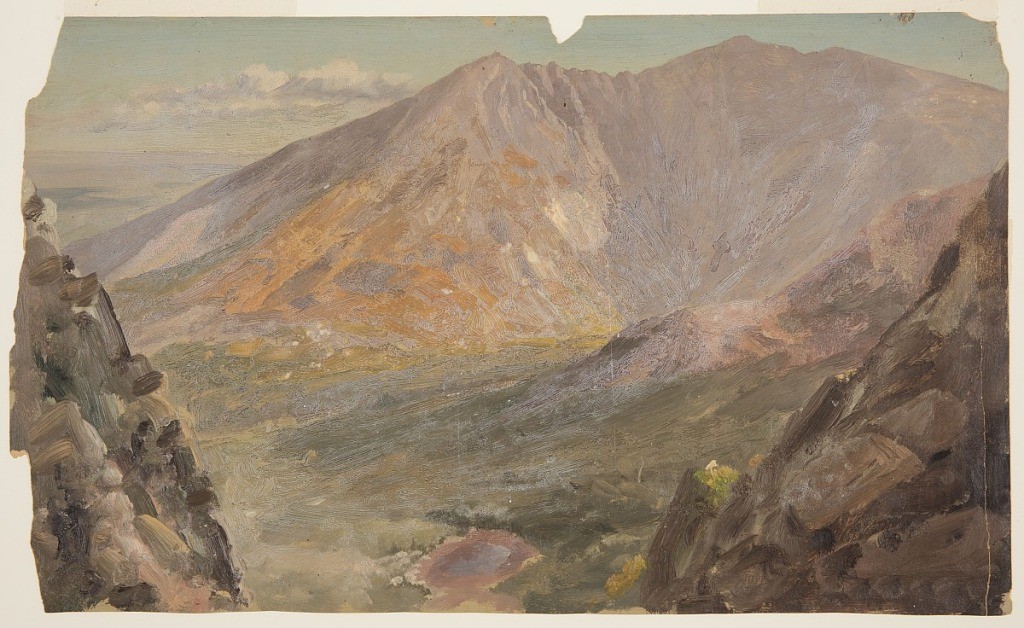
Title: Mt. Katahdin from the North Basin, Maine
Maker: Frederic Edwin Church, American, 1826–1900
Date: September 1877
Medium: Oil and graphite on paperboard
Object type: Drawing
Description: Landscape study showing a view of Mt. Katahdin, the Great Basin, and Hamlin Ridge from the northern ridge of Howes Peaks in Maine (part of the same massif as Katahdin). In the immediate foreground at left and right, rocky cliffs descend precipitously and frame the scene. In the middle distance below, the heavily wooded North Basin is shown with the dual-lobed Blueberry Pond near the lower margin at center. The exposed Hamlin Ridge is shown at center right, while the rugged northern face of Katahdin dominates the view at center. Fall colors are visible in the foliage on its lower slopes. Above, a few puffy clouds hang in an otherwise open sky.